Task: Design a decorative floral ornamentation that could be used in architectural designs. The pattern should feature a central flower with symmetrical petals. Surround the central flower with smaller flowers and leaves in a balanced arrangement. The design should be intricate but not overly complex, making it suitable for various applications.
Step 879:
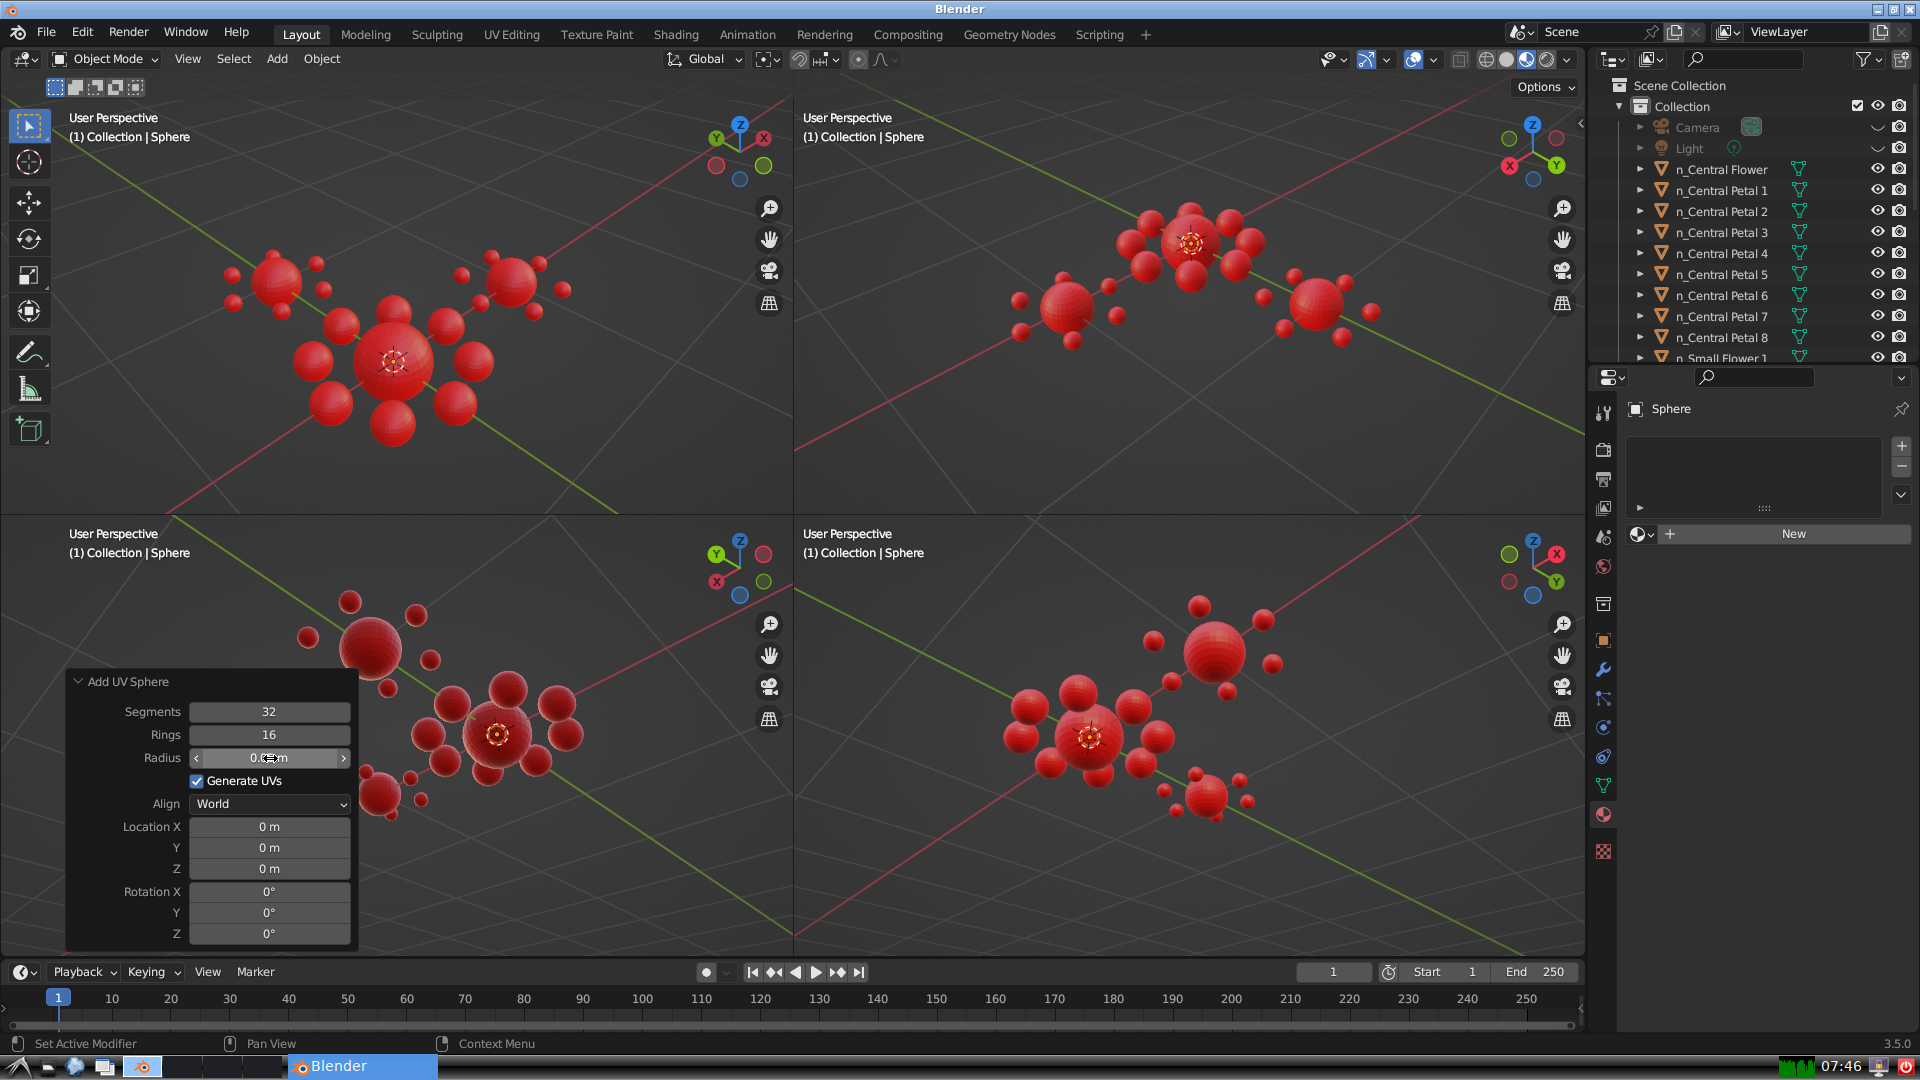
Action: click: no